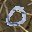
Label: 0